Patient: sex M, age 45
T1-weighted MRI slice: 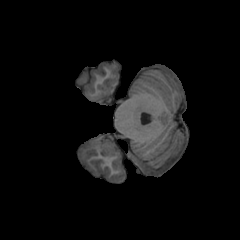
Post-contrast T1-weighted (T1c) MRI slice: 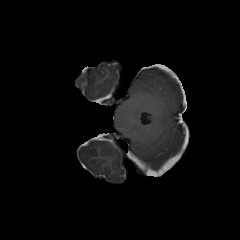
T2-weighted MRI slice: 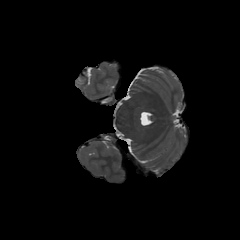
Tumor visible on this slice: no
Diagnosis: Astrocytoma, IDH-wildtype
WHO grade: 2